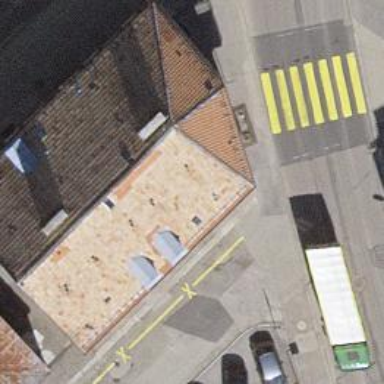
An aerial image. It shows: Building with side-hipped roof shape.